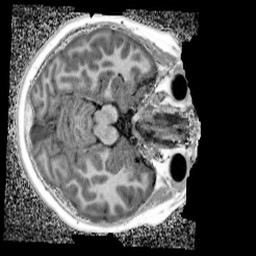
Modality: UNIT1_denoised
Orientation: axial
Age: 12
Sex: male
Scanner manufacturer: siemens
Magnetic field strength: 3 T
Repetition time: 4 s
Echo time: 0.00299 s